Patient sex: M
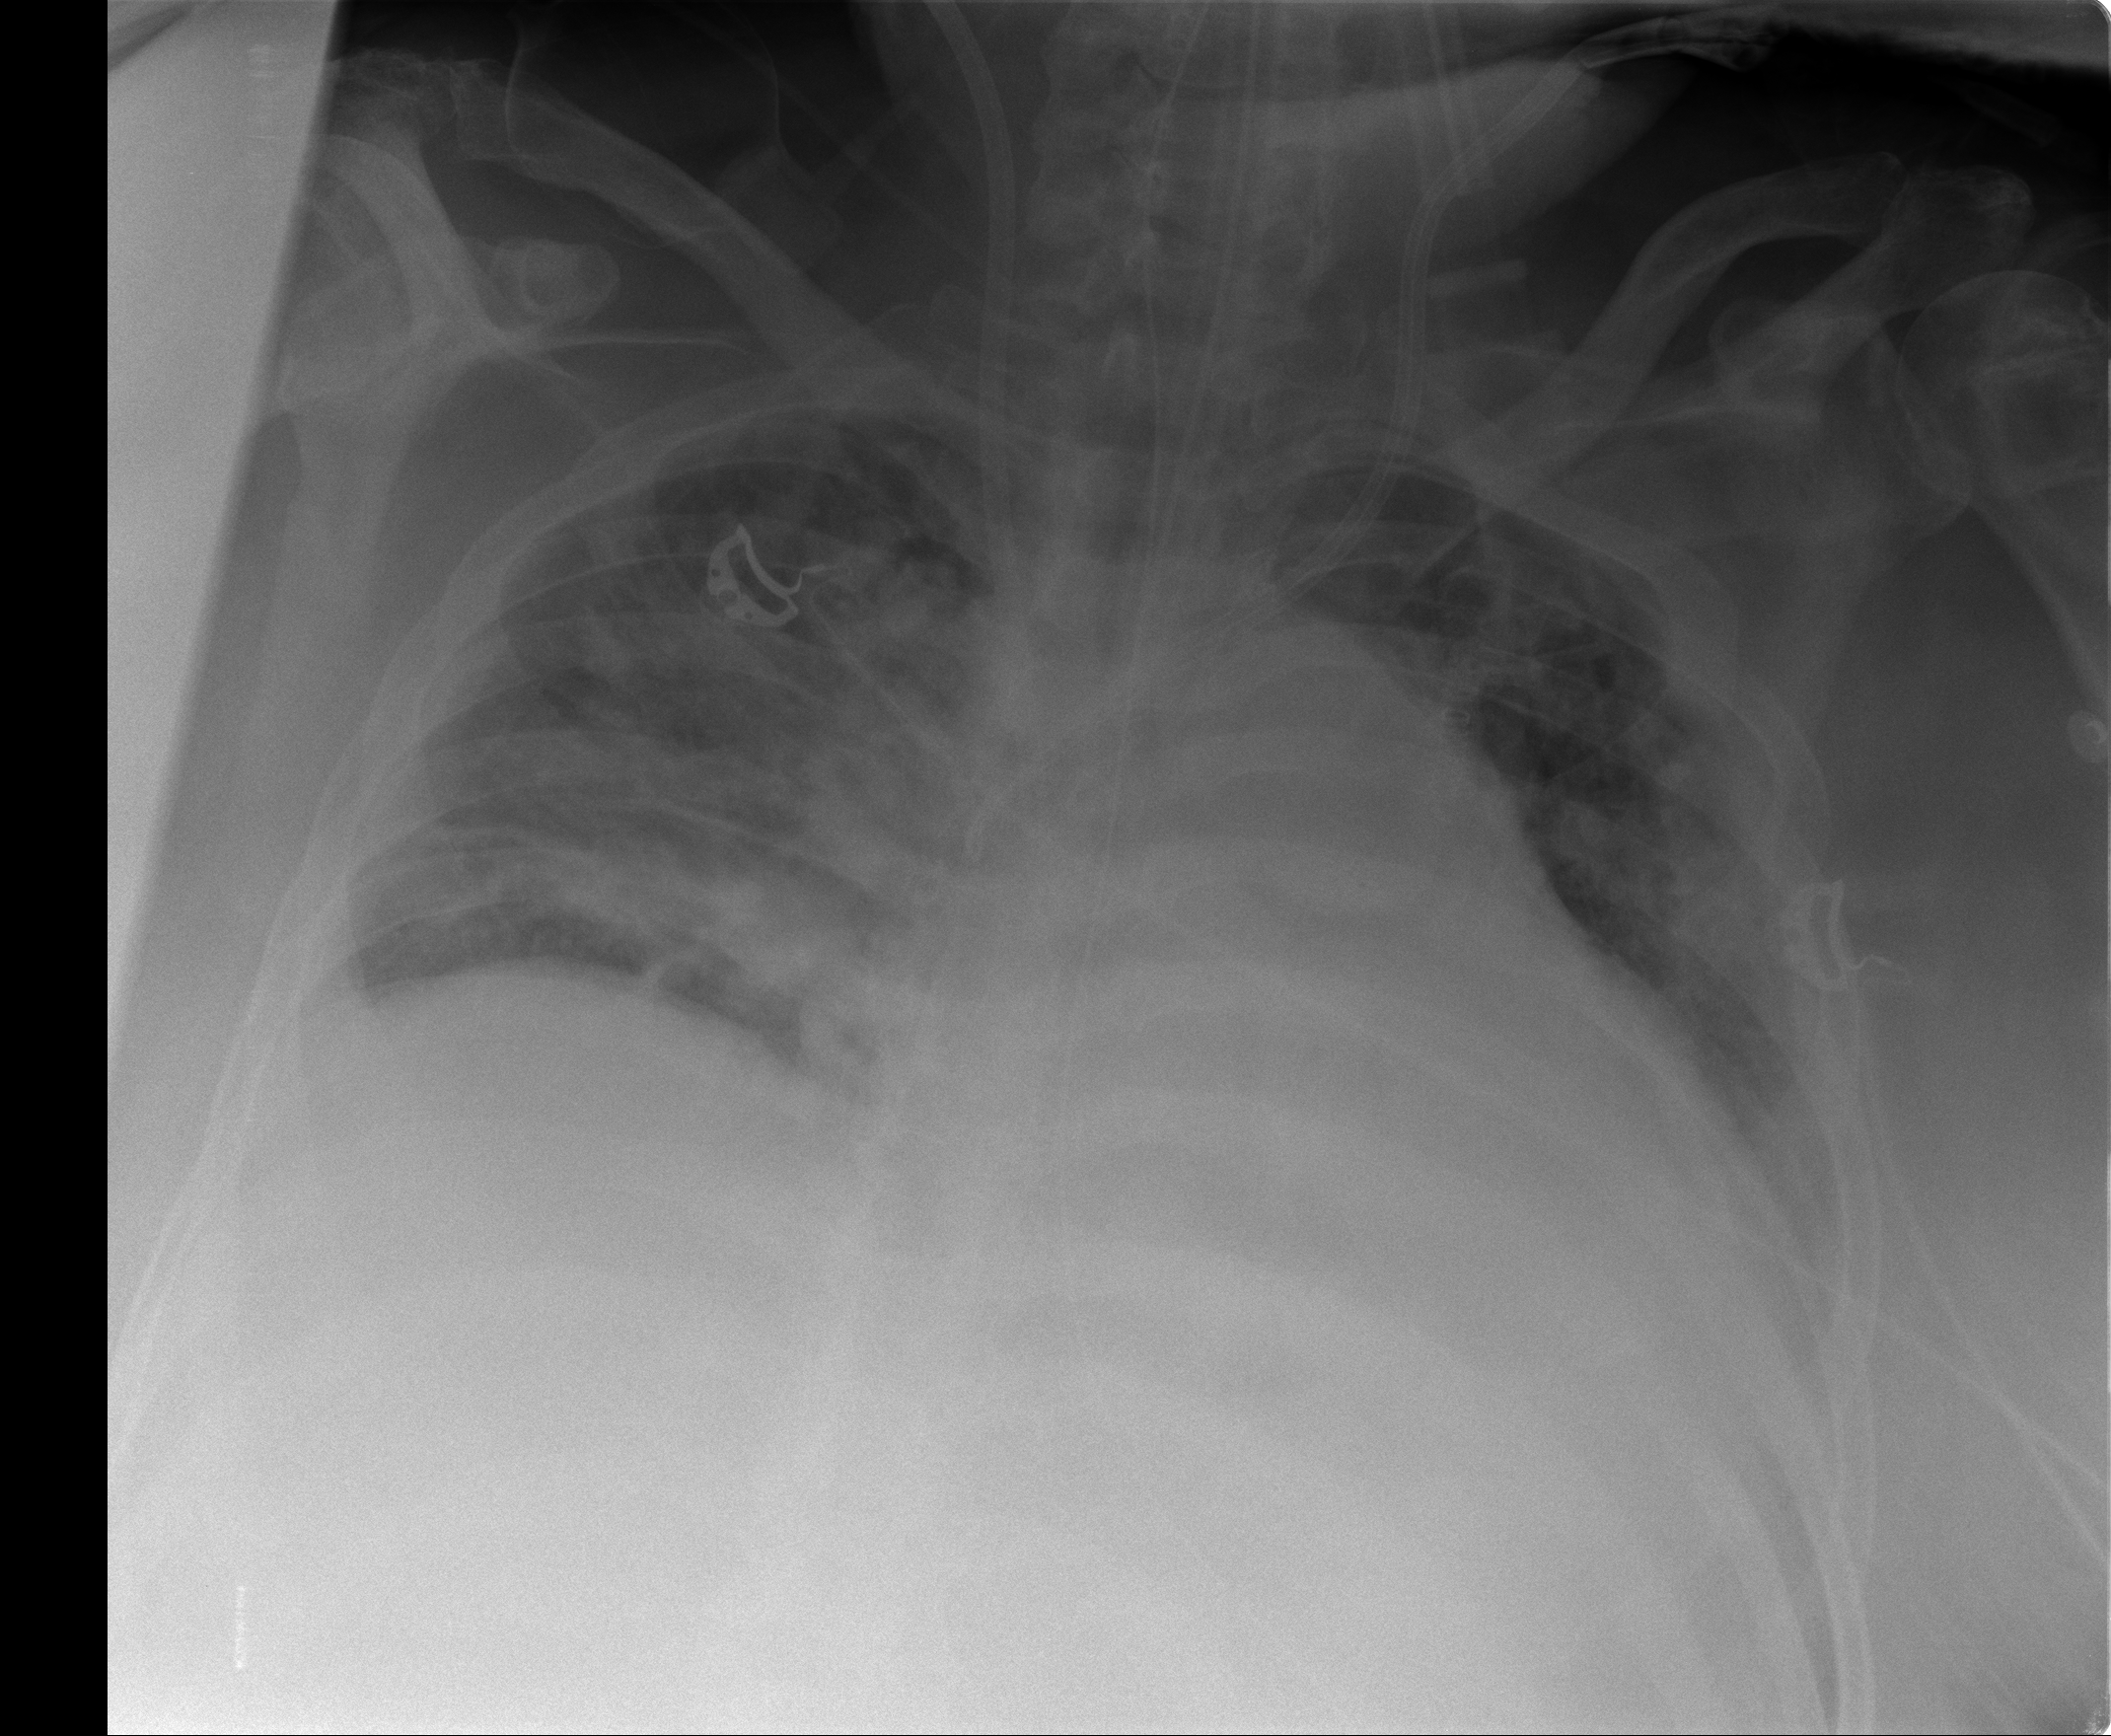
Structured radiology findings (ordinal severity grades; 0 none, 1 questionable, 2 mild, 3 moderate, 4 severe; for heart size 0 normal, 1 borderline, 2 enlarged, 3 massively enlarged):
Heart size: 2
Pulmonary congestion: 3
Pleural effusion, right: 2
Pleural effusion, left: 2
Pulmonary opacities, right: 2
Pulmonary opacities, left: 0
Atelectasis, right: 3
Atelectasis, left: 2